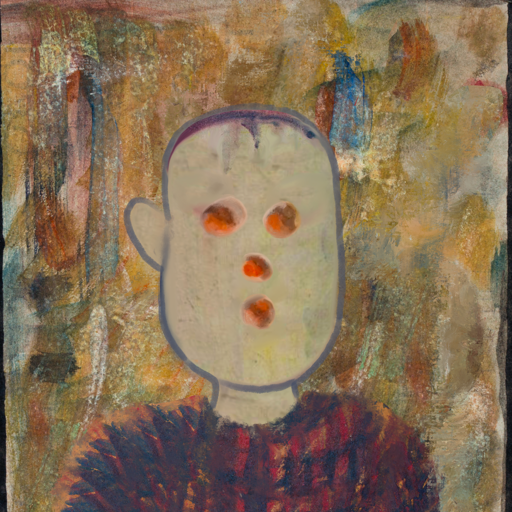
Background: Pipe, Head And Neck Front: Hill_Girl, Face Front: Rupkatha, Bust: In_The_Sun, Hair Front: Blank, Head Accessory: Blank, Second Necklace: Blank, Necklace: Blank, Baby: Blank